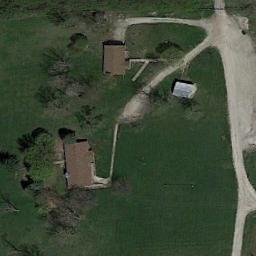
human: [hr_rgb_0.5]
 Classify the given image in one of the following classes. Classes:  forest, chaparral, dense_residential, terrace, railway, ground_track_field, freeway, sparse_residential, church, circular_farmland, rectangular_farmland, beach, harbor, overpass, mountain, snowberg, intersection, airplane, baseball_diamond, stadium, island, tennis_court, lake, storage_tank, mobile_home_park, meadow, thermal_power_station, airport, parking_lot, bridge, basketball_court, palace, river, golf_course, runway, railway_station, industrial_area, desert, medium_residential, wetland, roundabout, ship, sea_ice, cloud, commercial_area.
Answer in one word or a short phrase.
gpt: sparse_residential